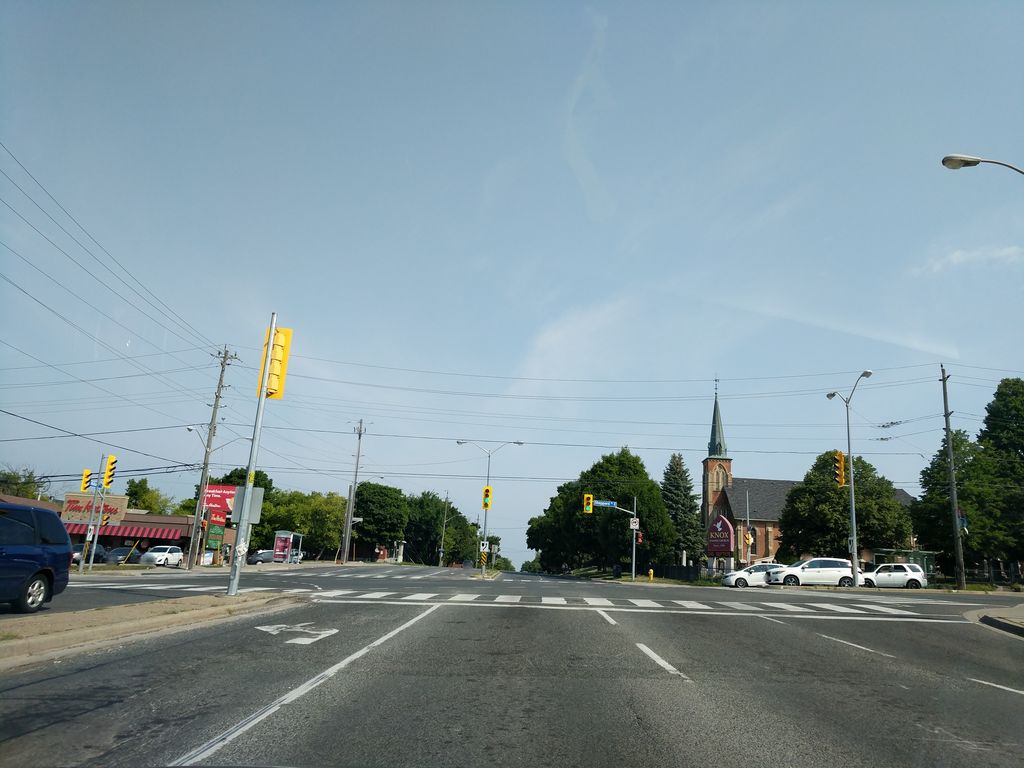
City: toronto